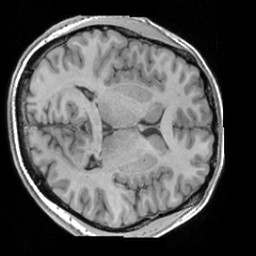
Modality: T1w
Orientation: axial
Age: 20
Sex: male
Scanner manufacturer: siemens
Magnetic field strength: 3 T
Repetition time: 1.63 s
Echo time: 0.00311 s